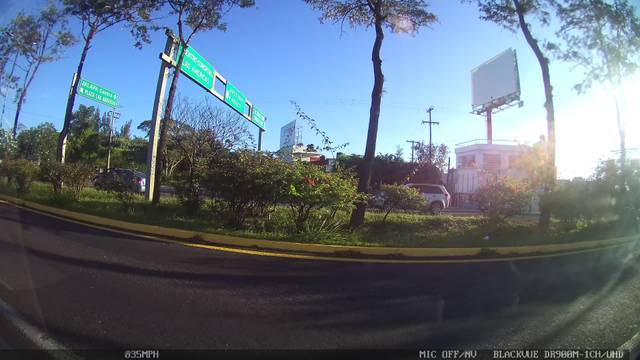
Region: Mexico
Coordinates: 19.509, -96.87